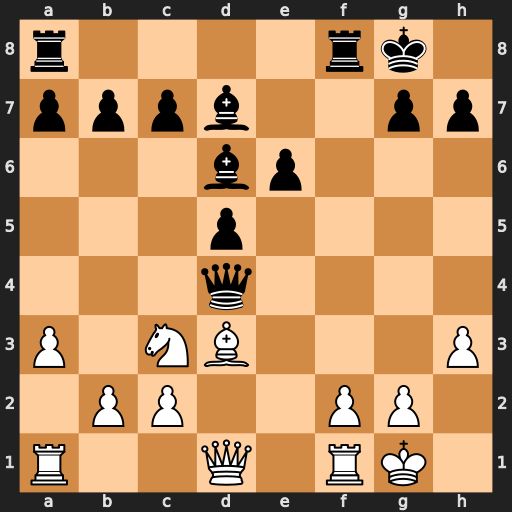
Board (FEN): r4rk1/pppb2pp/3bp3/3p4/3q4/P1NB3P/1PP2PP1/R2Q1RK1
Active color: w
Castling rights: -
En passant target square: -
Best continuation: Bxh7+ Kxh7 Qxd4